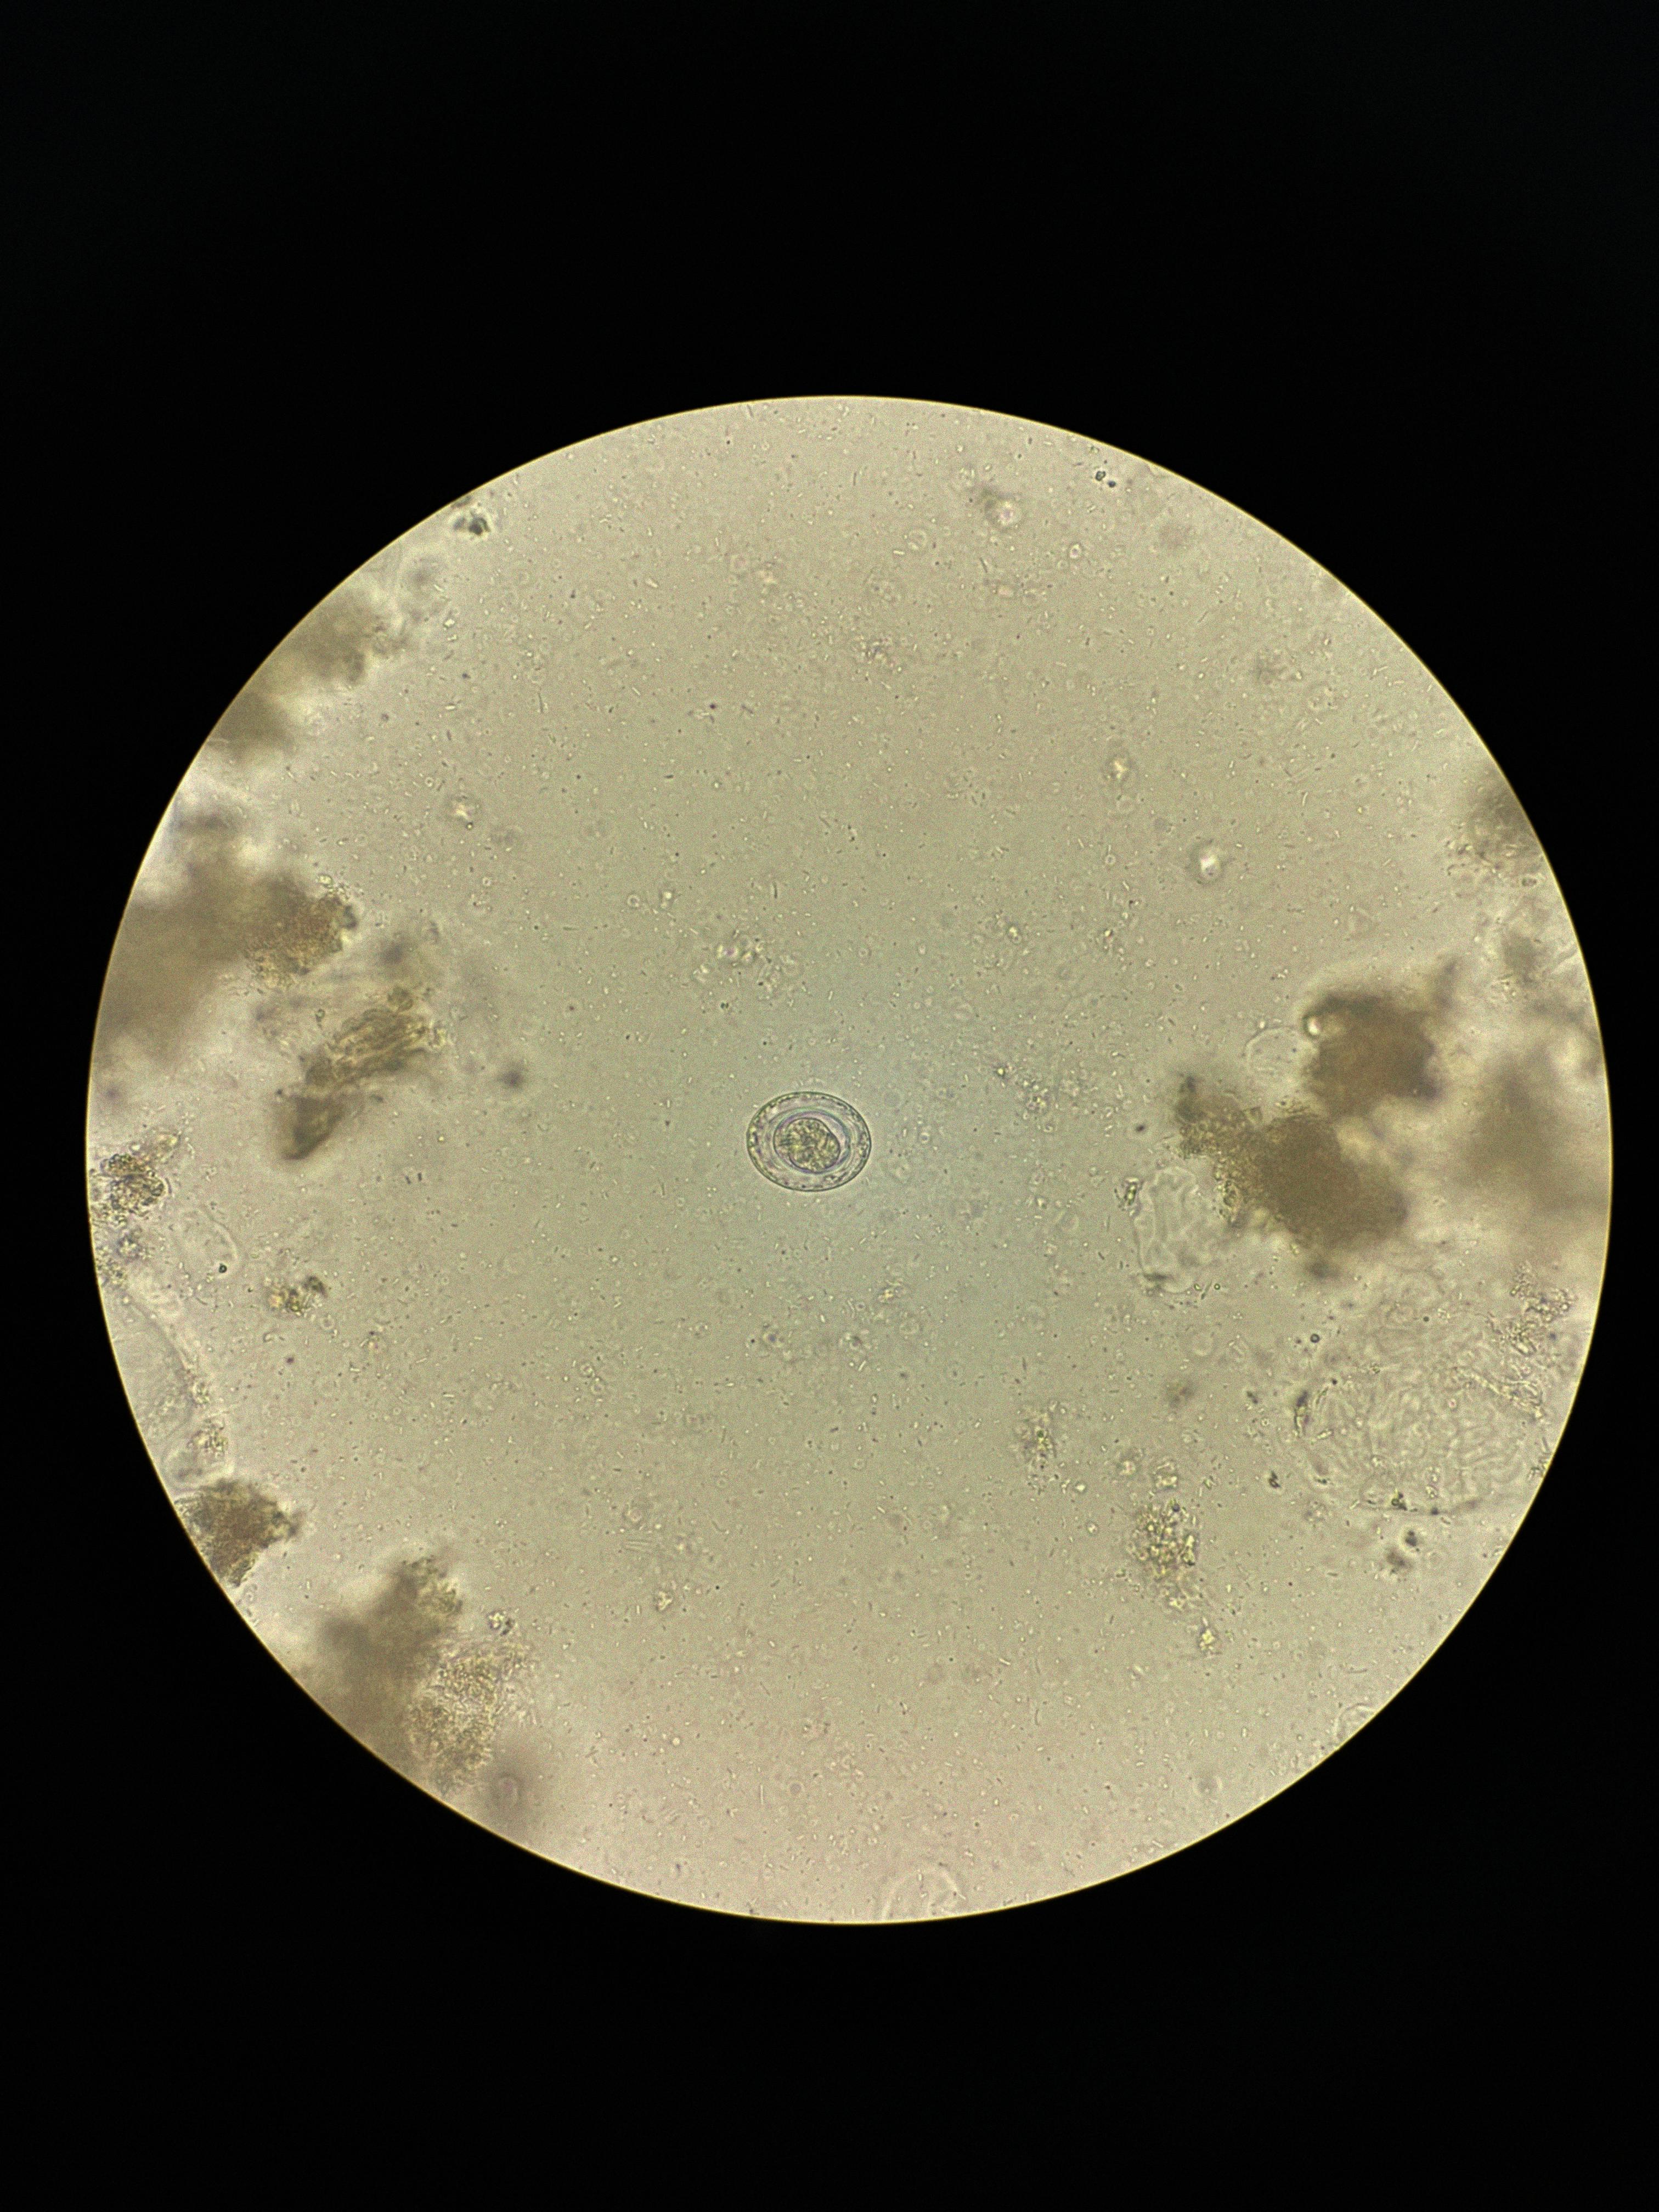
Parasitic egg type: Hymenolepis nana